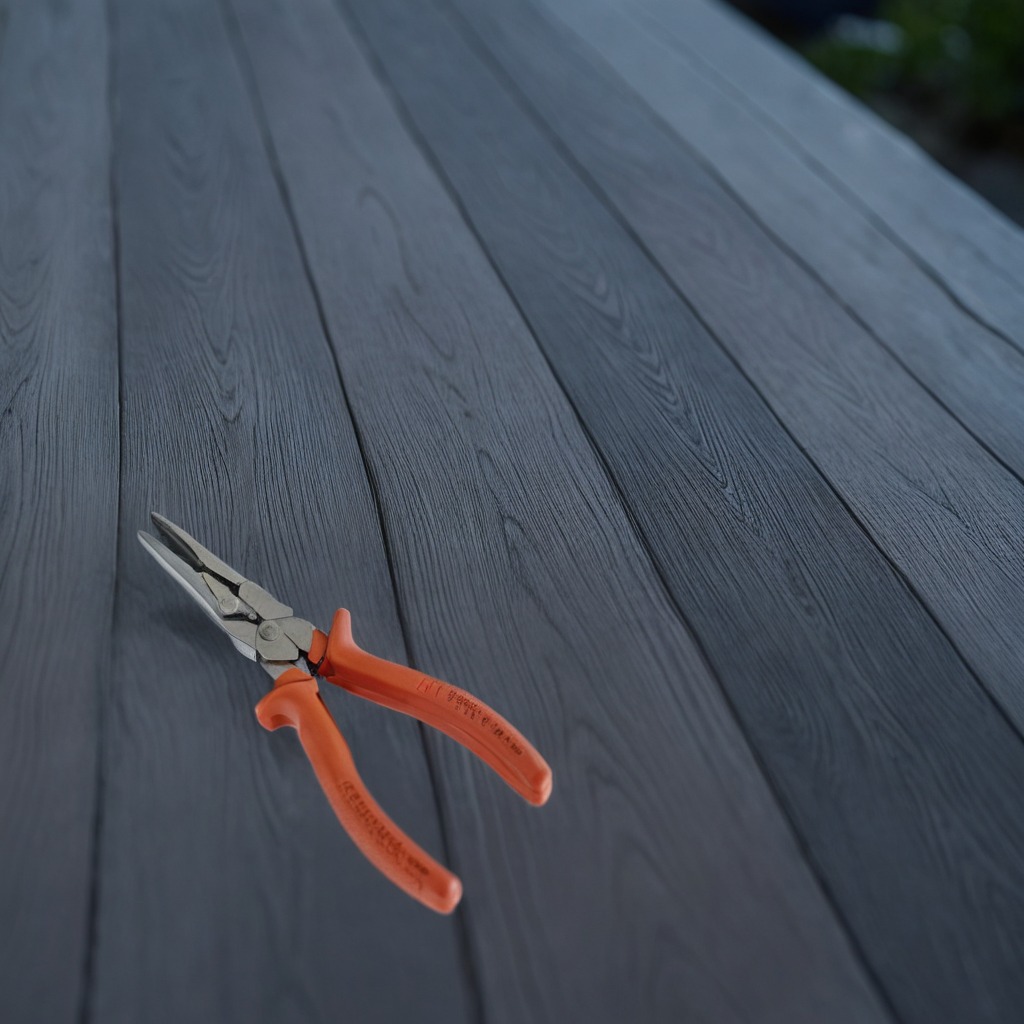
A plier is lying on the old table with faint burn marks in a small garage at twilight.